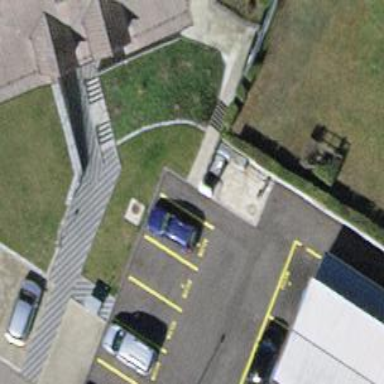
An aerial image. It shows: Set of steps on the road.